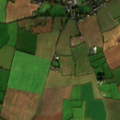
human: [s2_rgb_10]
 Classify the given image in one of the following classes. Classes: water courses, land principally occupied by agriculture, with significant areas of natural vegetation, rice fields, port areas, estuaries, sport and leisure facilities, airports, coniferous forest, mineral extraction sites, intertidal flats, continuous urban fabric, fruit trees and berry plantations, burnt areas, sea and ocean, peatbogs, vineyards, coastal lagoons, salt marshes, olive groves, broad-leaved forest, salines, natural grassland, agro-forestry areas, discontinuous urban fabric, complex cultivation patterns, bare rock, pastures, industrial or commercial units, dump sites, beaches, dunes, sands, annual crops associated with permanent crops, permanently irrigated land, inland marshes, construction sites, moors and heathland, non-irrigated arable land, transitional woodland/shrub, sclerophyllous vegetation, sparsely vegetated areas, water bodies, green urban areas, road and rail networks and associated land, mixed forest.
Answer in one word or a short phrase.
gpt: non-irrigated arable land, pastures